Question: Let's take this code snippet
'''
var input = @"
a:1
b:22
a:3
b:44
";
var pattern = @"b:([^
]+)
";
var match = Regex.Match(input, pattern);
'''
And the result I get in match is at the below snapshot.
How can we get the list of values of 'b' e.g. {22, 44}?
I can only see the 22.

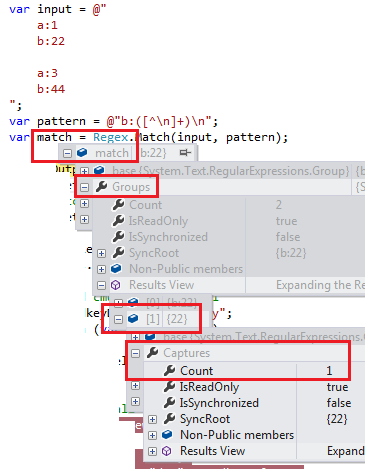
Answer: Use 'Regex.Matches' method instead of 'Regex.Match'. Here's an example from MSDN
'''
string pattern = "a*";
string input = "abaabb";
foreach (Match m in Regex.Matches(input, pattern))
Console.WriteLine("'{0}' found at index {1}.", m.Value, m.Index);
'''
if you want a list of matched values
'''
Regex.Matches(input, pattern).Select(m => m.Value).ToList();
'''